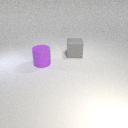
large gray rubber cube to the right of large purple rubber cylinder